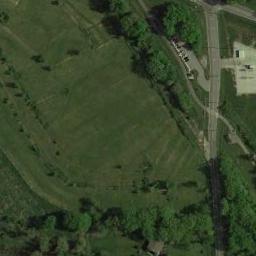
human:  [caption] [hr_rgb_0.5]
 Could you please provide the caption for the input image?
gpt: Many trees are on the meadow .

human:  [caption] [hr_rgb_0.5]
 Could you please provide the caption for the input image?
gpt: This meadow has dense grasses and some trees and some roads go through the meadow .

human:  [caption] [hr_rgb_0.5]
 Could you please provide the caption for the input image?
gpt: There are two intersecting paths in the grass .

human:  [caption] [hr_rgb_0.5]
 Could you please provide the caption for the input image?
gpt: There are many green trees and a road on the green grass, And several buildings .

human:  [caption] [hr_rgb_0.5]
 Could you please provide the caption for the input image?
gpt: There are some green trees and a road beside the meadow .